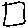
Label: square